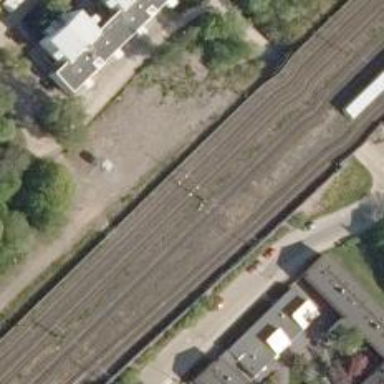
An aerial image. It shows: Railway signal.